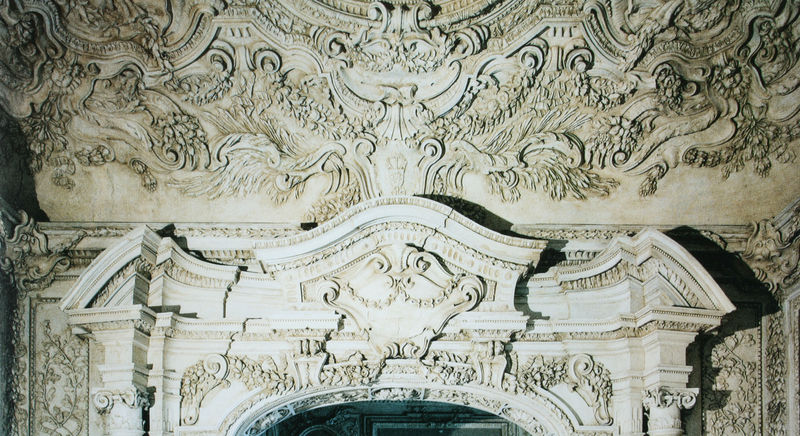
Titel: Appartement der Herzogin Margherita Farnese, Stanza dell'Alcova, Stuckarbeiten
Künstler: Paolo Frisoni
Standort: Piacenza
Institution: Palazzo Farnese
Schlagwörter: blätter, weiß, grün, ocker, blumen, licht, raum, säulen, tür, gebäude, muster, ornament, wand, architektur, barock, rahmen, stein, innenraum, kirche, decke, pflanzen, früchte, ranken, relief, bogen, giebel, dekoration, wein, detail, symmetrie, dekor, floral, ornamente, verzierung, stuck, tor, foto, fotografie, photographie, bögen, eingang, gewölbe, kapitelle, kathedrale, kapitell, girlanden, photo, portal, wappen, kaputt, öffnung, gesims, pforte, voluten, farbfoto, blattwerk, stuckdecke, weinblätter, ähren, schnecken, korbbogen, zierrat, arabesken, verzierungen, rosetten, motive, riss, segmentgiebel, rocaille, gesprengt, gewälbe, türsturz, überladen, stuckornament, decorum